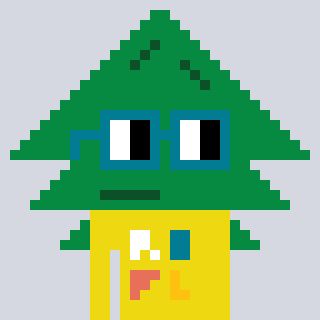
a pixel art character with square dark green glasses, a fir-shaped head and a yellow-colored body on a cool background